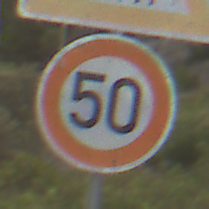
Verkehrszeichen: Geschwindigkeit50
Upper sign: ViehtriebRechts
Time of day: Midday
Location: Outdoor (Nature)
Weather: Overcast
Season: NotSpecified
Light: Natural